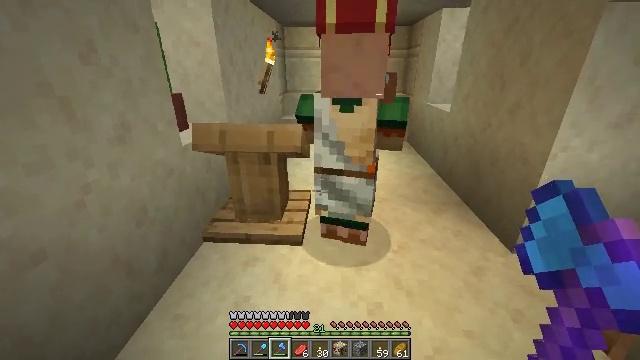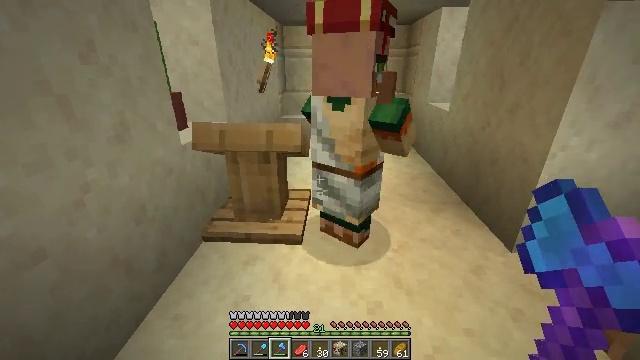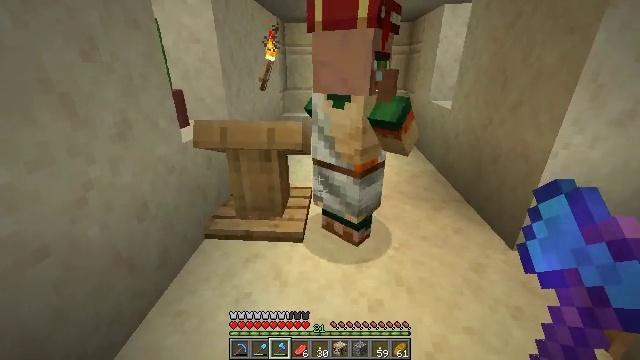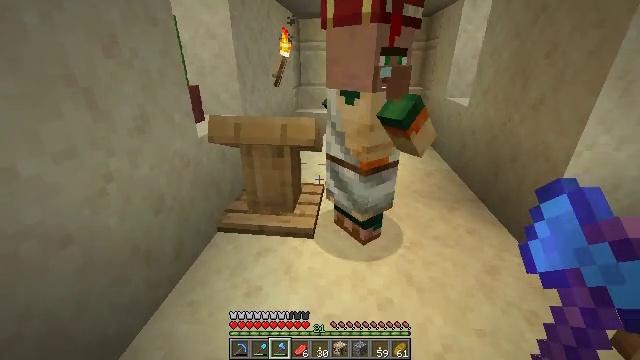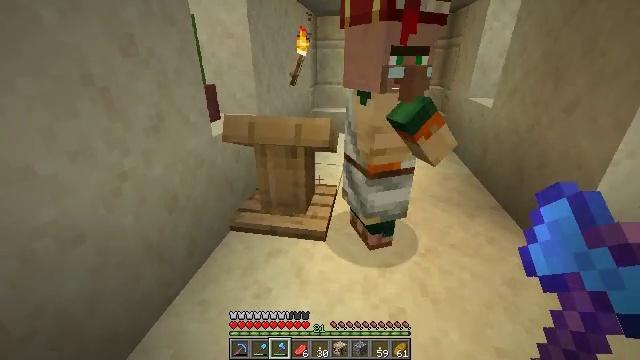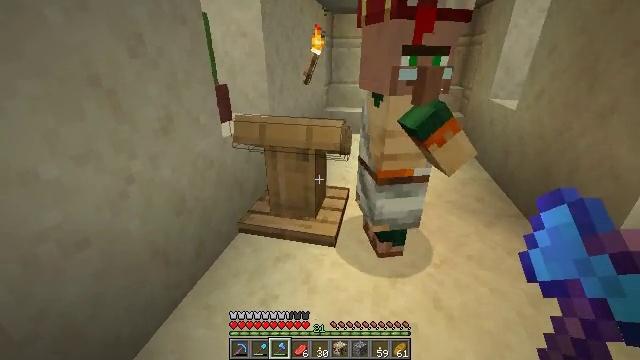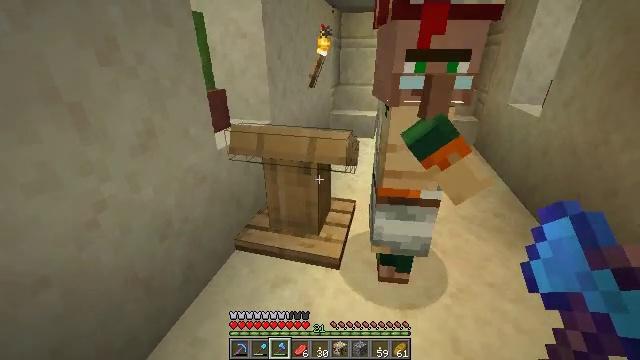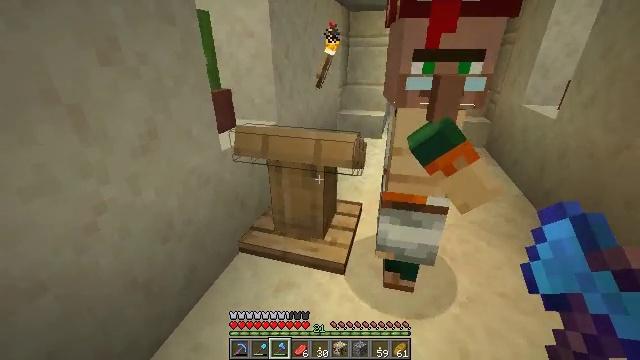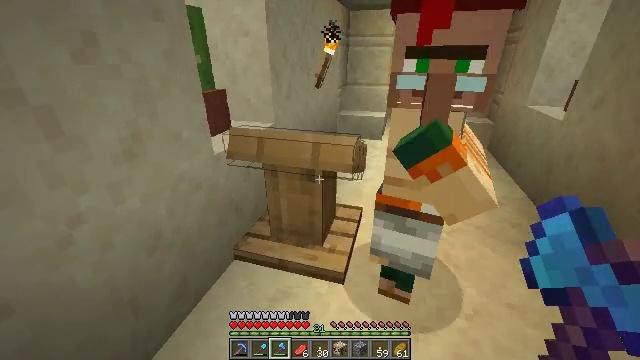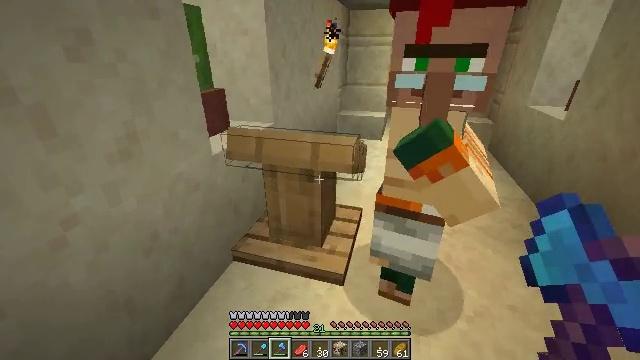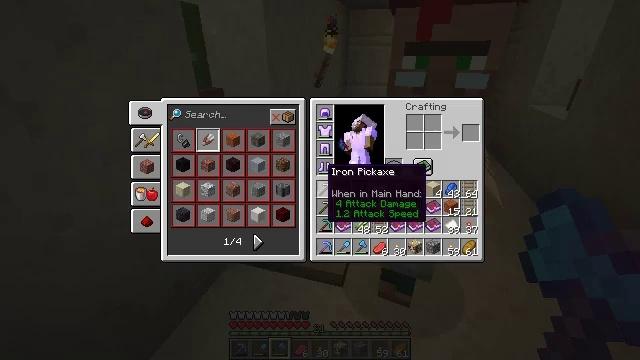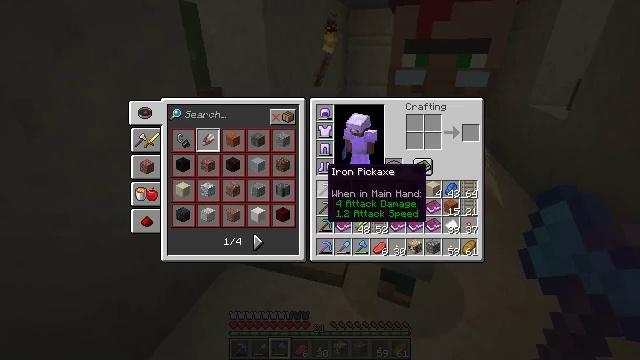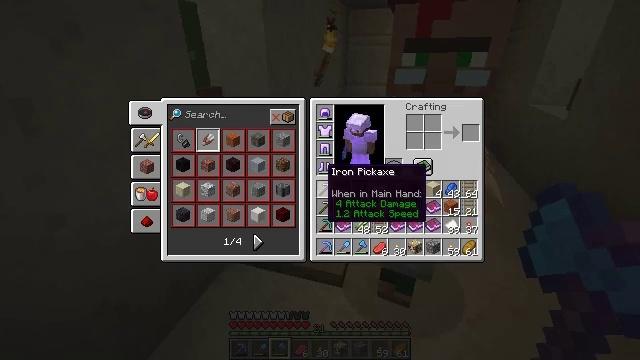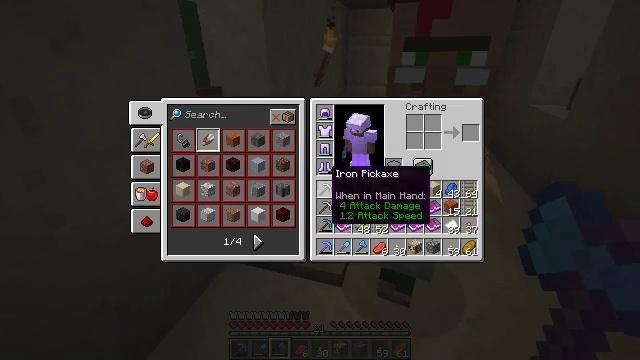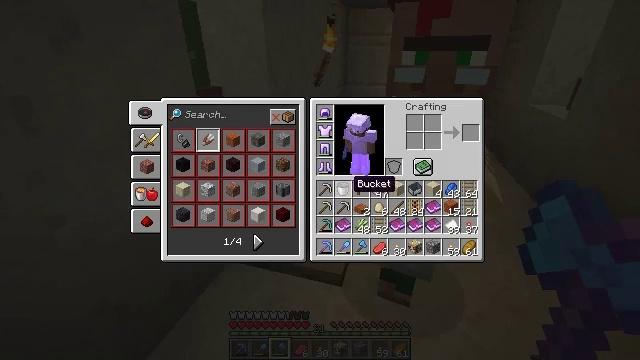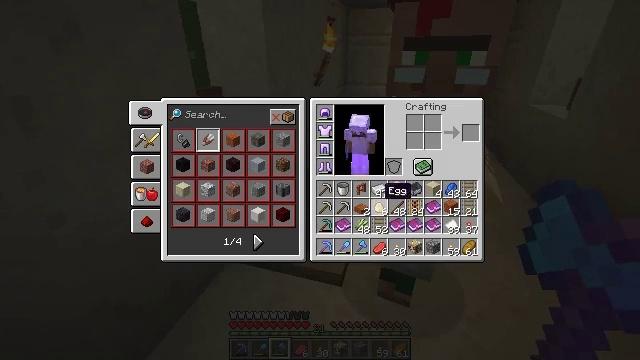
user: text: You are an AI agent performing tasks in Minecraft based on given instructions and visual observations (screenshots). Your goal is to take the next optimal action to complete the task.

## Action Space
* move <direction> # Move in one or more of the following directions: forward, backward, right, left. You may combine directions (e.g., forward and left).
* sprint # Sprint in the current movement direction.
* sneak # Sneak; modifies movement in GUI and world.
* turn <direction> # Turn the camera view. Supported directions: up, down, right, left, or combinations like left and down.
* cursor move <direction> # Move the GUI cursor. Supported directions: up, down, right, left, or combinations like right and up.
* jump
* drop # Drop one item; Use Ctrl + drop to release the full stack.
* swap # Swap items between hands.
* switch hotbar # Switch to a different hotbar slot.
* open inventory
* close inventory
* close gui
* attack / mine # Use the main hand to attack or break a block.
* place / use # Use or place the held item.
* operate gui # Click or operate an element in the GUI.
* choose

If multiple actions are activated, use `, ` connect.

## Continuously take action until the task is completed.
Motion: motion action
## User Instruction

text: Drop a smooth sandstone.
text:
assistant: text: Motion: no_op
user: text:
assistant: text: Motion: no_op
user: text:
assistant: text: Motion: turn left
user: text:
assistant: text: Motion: move forward, turn left
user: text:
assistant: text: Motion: move forward, turn left
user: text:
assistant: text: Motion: move forward, turn left
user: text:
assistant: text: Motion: turn left
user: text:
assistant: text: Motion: no_op
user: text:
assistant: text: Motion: no_op
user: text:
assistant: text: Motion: open inventory
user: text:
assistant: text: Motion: open inventory
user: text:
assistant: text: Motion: open inventory
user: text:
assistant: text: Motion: open inventory
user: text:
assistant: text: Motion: cursor move right and down
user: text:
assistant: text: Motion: cursor move right and down
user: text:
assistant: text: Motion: cursor move right and down
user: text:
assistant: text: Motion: cursor move right
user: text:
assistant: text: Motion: cursor move right
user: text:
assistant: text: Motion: cursor move right
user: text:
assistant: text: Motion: cursor move right
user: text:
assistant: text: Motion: cursor move right
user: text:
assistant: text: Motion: no_op
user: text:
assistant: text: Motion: no_op
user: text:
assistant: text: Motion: no_op
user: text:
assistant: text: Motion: turn left
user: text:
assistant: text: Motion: turn left
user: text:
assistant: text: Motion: turn left and up
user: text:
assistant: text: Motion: turn left
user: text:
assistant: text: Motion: turn left and up
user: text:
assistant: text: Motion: no_op